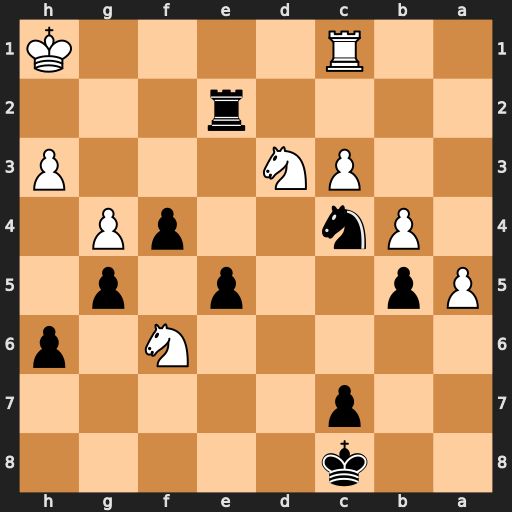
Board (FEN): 2k5/2p5/5N1p/Pp2p1p1/1Pn2pP1/2PN3P/4r3/2R4K
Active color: b
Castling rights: -
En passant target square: -
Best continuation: e4 Nxe4 Rxe4